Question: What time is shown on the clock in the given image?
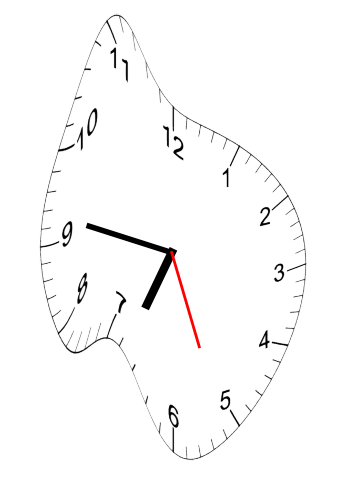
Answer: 06:46:26